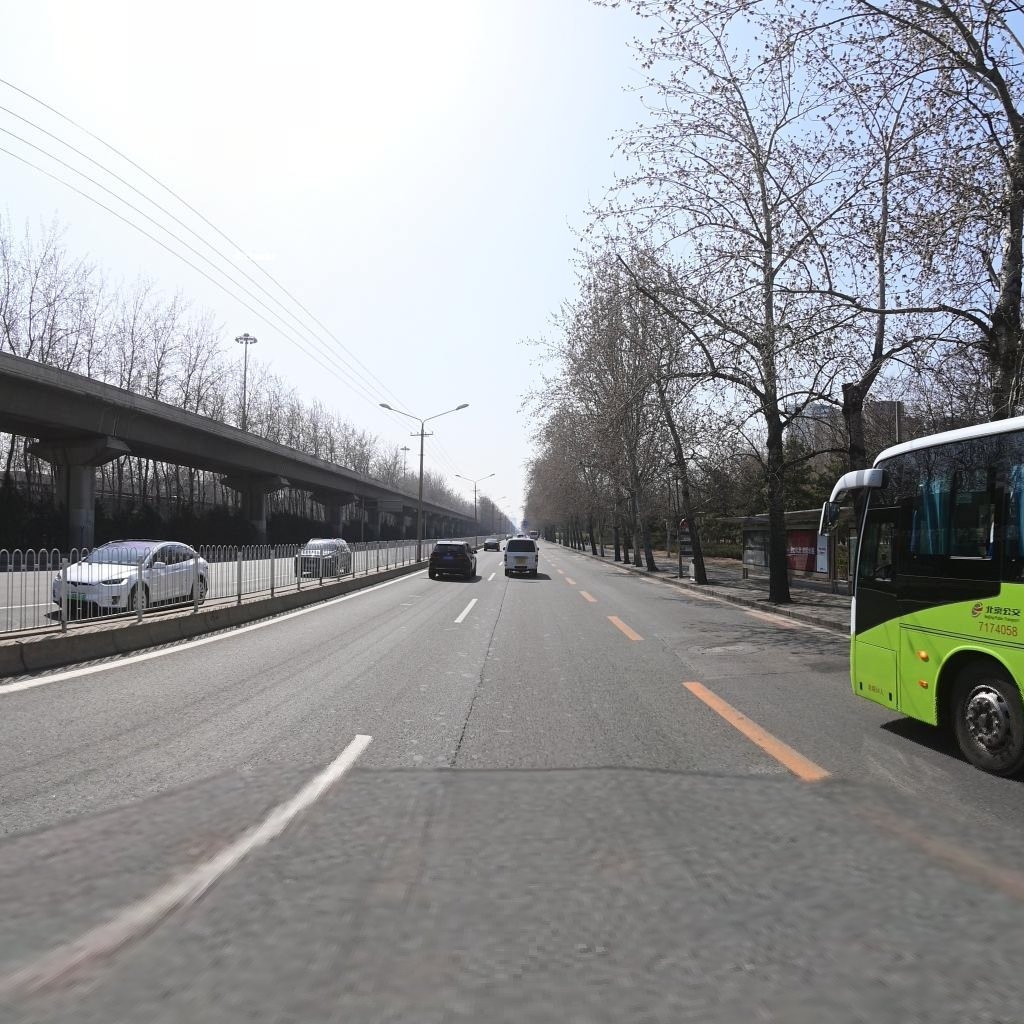
Region: Chaoyang
Road damage annotations: longitudinal crack, manhole cover, transverse crack, longitudinal crack